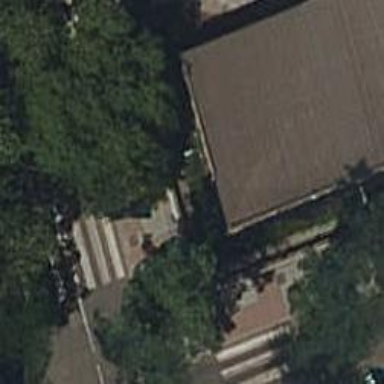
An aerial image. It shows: Sidewalk.